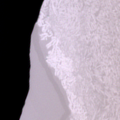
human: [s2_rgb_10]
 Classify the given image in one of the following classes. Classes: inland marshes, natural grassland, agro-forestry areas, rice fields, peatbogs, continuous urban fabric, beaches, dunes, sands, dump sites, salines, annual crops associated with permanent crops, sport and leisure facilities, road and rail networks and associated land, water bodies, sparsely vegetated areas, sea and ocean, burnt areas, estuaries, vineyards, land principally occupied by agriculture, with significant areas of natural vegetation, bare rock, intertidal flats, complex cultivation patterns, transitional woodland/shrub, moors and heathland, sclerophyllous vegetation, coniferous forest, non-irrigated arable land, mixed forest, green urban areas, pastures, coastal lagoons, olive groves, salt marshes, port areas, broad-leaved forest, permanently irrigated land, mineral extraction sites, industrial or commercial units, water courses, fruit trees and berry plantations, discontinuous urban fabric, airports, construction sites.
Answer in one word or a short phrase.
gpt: sea and ocean